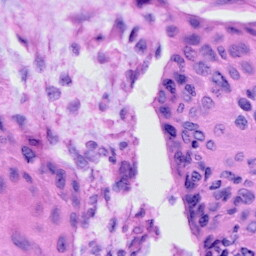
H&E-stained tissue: Cervix